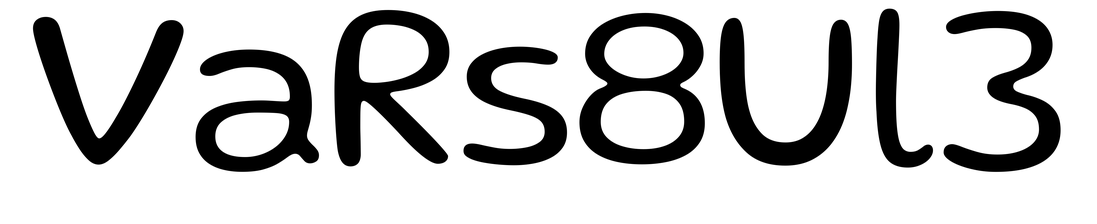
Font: Gluten_Light